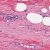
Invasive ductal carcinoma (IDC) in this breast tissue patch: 0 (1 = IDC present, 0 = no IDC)